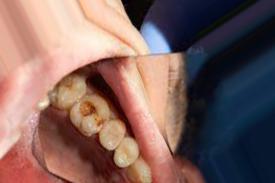
Condition: Caries